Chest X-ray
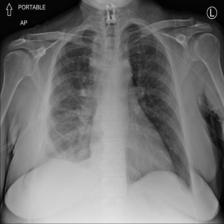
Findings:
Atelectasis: negative
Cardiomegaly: negative
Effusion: negative
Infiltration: negative
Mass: negative
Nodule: negative
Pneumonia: negative
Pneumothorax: negative
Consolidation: negative
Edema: negative
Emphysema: negative
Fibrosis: negative
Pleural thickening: negative
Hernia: negative